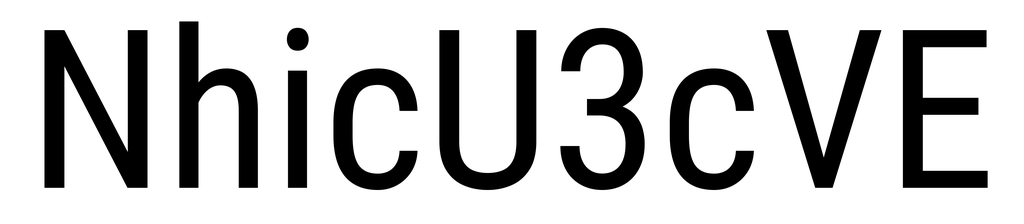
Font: Roboto_Condensed_Regular